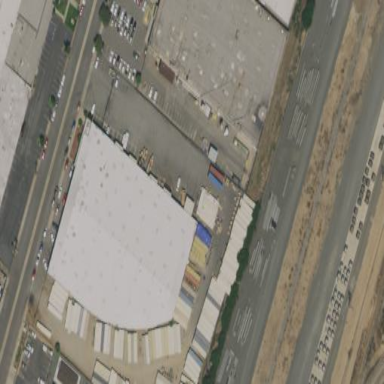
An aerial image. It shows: Warehouse building.